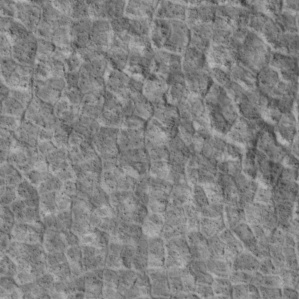
Label: non_frost